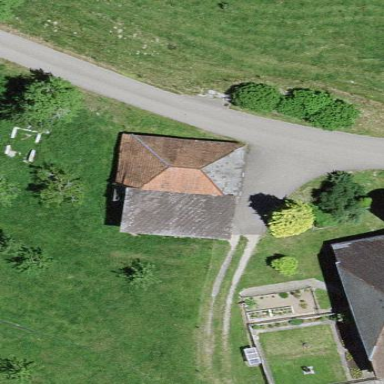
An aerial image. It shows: Barn.